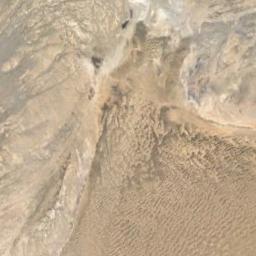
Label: desert